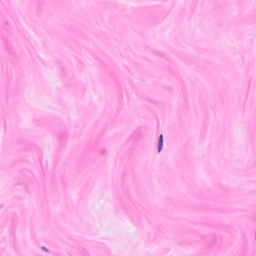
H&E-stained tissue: Breast